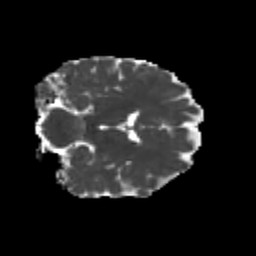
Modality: MD
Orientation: coronal
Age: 25
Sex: female
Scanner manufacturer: siemens
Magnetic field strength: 3 T
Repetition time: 3.5 s
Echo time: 0.104 s